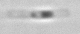
Label: Bacillariophyceae